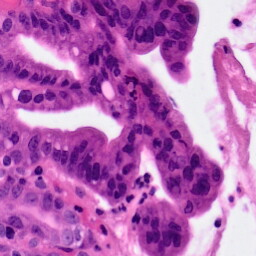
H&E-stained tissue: Pancreatic